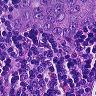
Metastatic tissue present: yes